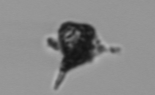
Label: Euglena